Question:
In the above image I have a field on my form. I would like the text to sit within the area highlighted in red.
I have currently set the following in the CSS for the field.
'''
.checkbox-text{
width: 300px;
height: 50px;
margin-left: 7px;
}
'''
What do I need to do?
Thanks
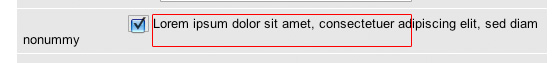
Answer: CSS 'width' and 'height' only work when the element is in block mode, not inline, which is the default for most text elements.
But you still need it to be inline as well, so that it keeps to its current position in the page flow.
Therefore you need inline-block mode. You can add this to your stylesheet like this:
'''
.checkbox-text{
display:inline-block;
}
'''
Now your 'height' and 'width' properties will work.
Hope that helps.